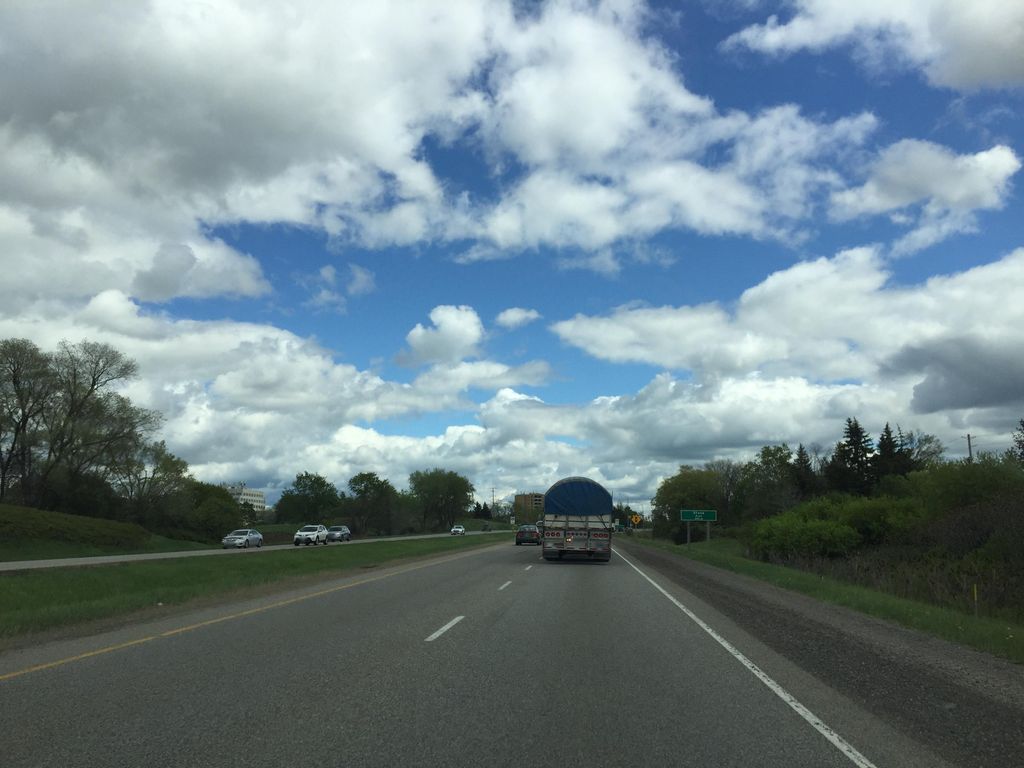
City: kitchener-waterloo